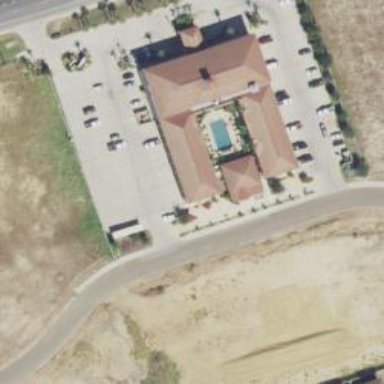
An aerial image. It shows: Hotel building.